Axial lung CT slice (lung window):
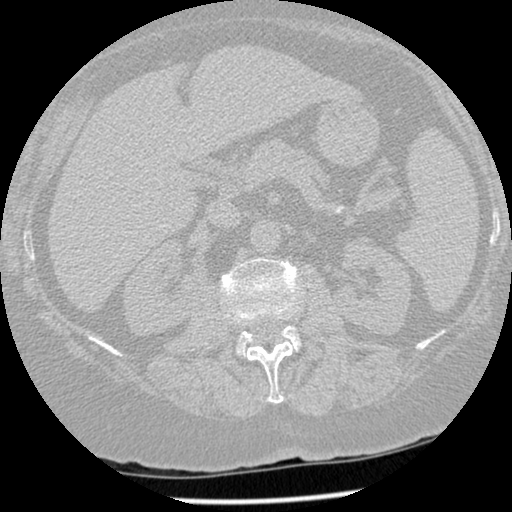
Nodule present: no